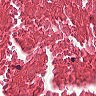
Metastatic tissue present: no